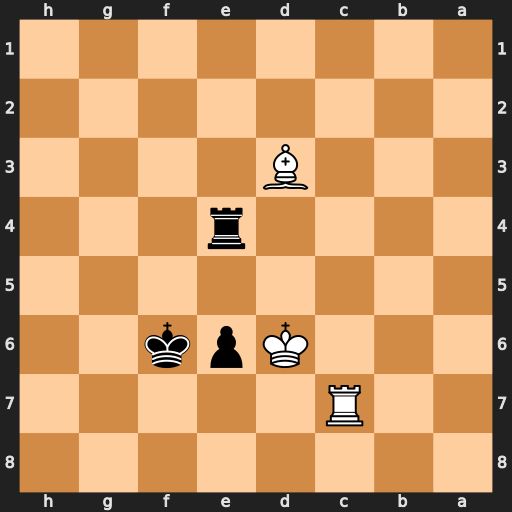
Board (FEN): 8/2R5/3Kpk2/8/4r3/3B4/8/8
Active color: b
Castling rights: -
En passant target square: -
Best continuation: Rd4+ Kc5 Rxd3 Kc4 Rd1